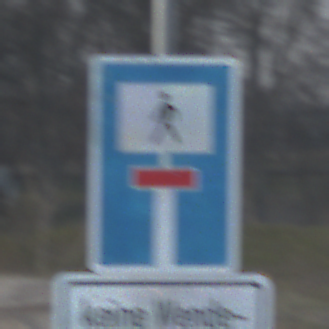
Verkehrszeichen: SackgasseFussgaengerDurchlaessig
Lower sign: HinweisGeaenderteVorfahrtVerkehrsfuehrungVerkehrsregelung3
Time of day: SunriseSunset
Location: Outdoor (Suburban)
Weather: PartlyCloudy
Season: Winter
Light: Natural